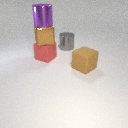
large red rubber cube in front of large gray metal cylinder